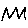
Label: zigzag